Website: macys
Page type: cart
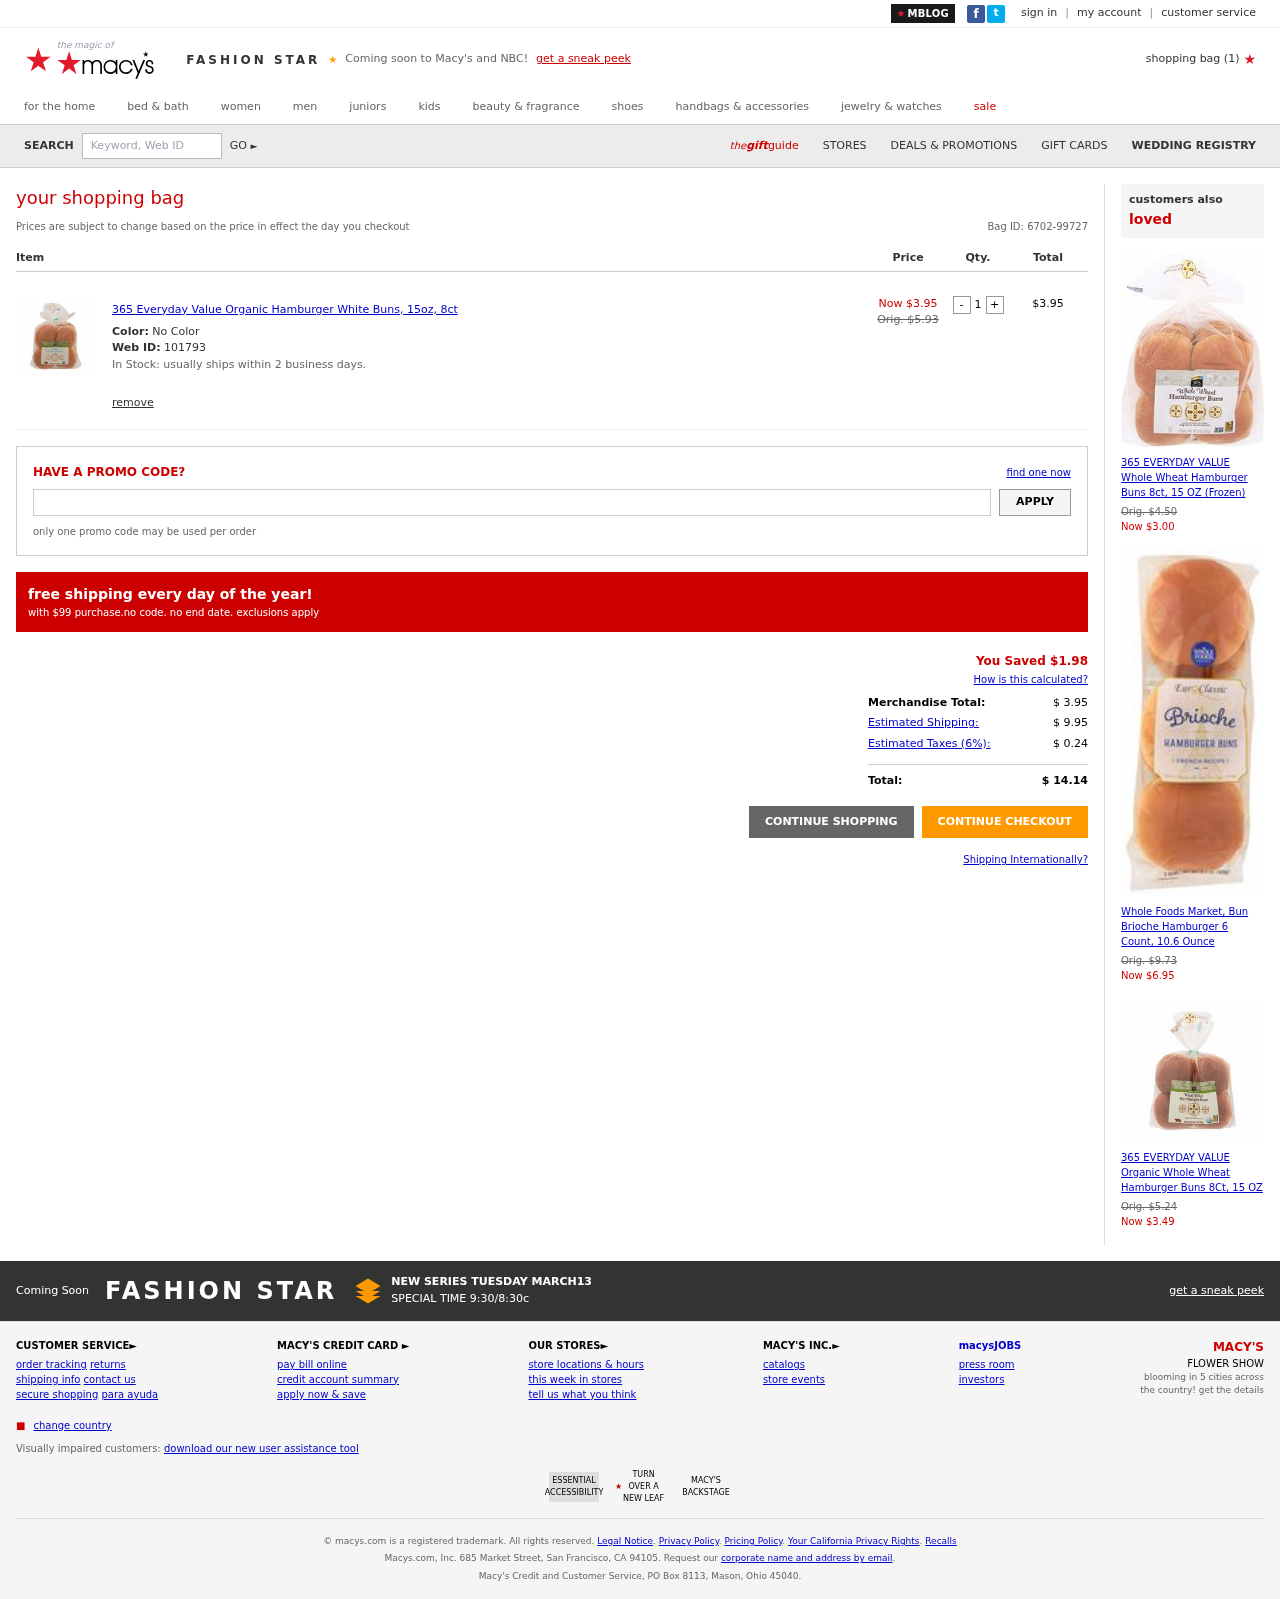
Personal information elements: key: PII_PROMO_CODE
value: PROMO00SJ
Product elements: key: PRODUCT1_NAME
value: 365 Everyday Value Organic Hamburger White Buns, 15oz, 8ct
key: PRODUCT1_PRICE
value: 3.95
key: PRODUCT1_QUANTITY
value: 1
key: PRODUCT2_NAME
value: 365 EVERYDAY VALUE Whole Wheat Hamburger Buns 8ct, 15 OZ  (Frozen)
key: PRODUCT2_PRICE
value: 3
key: PRODUCT3_NAME
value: Whole Foods Market, Bun Brioche Hamburger 6 Count, 10.6 Ounce
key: PRODUCT3_PRICE
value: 6.95
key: PRODUCT4_NAME
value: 365 EVERYDAY VALUE Organic Whole Wheat Hamburger Buns 8Ct, 15 OZ
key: PRODUCT4_PRICE
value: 3.49
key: PRODUCT1_SKU
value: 101793
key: PRODUCT1_ORIGINAL_PRICE
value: Orig. $5.93
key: PRODUCT1_TOTAL
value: $3.95
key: PRODUCT2_ORIGINAL_PRICE
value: Orig. $4.50
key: PRODUCT3_ORIGINAL_PRICE
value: Orig. $9.73
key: PRODUCT4_ORIGINAL_PRICE
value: Orig. $5.24
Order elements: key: ORDER_NUM_ITEMS
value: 1
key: ORDER_ID
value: Bag ID: 6702-99727
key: ORDER_SAVINGS
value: $1.98
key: ORDER_SUBTOTAL
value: $ 3.95
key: ORDER_SHIPPING_COST
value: $ 9.95
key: ORDER_TAX
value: $ 0.24
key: ORDER_TOTAL
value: $ 14.14